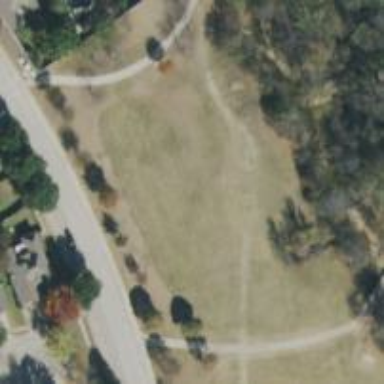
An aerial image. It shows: Disc golf course.